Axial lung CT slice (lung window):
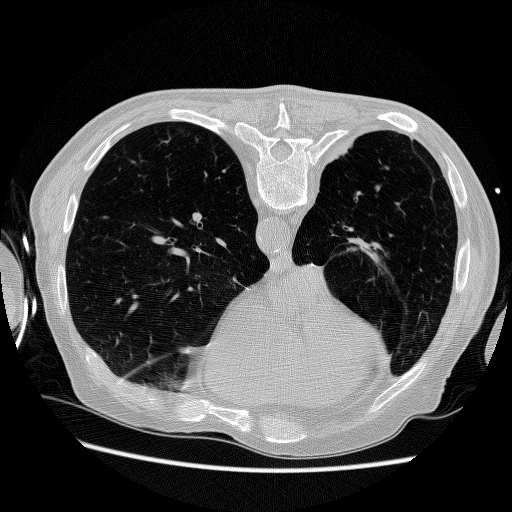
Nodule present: no